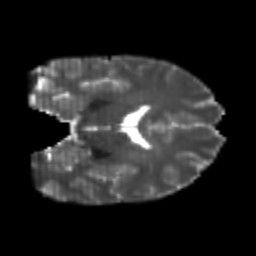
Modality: T2w
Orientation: coronal
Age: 22
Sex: male
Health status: healthy
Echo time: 0.074 s